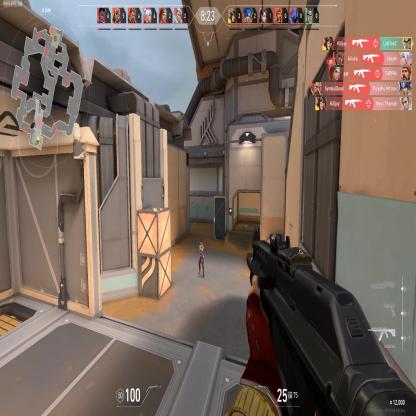
Label: enemy